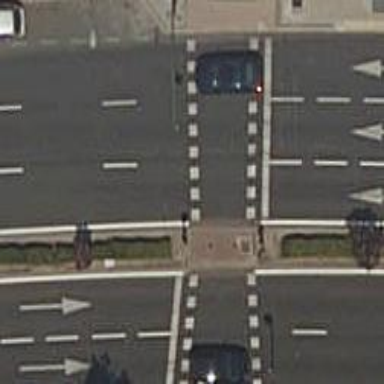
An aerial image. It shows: Road with traffic signals at crossing.